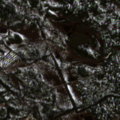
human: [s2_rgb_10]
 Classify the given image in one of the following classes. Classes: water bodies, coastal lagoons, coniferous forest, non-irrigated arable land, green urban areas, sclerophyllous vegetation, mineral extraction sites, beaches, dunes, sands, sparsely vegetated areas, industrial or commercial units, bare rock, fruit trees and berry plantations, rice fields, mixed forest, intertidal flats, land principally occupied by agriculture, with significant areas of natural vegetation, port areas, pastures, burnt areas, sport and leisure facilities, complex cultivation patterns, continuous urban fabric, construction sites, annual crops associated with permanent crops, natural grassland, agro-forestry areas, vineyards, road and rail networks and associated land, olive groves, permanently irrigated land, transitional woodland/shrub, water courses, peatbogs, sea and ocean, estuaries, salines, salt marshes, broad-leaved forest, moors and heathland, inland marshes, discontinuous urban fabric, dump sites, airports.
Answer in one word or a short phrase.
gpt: coniferous forest, peatbogs